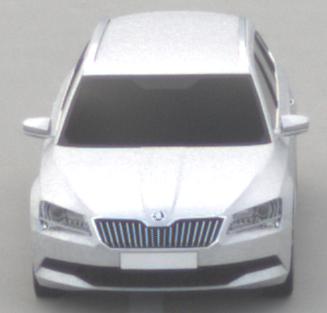
Make: Skoda
Model: Superb Combi 1.4 TSI
Detailed model: Superb (III) Combi
Model produced from: 2015/09
Model produced until: 2018/06
Doors: 5
Color: white
Road condition: dry road
Daytime: midday
Contrast: low contrast